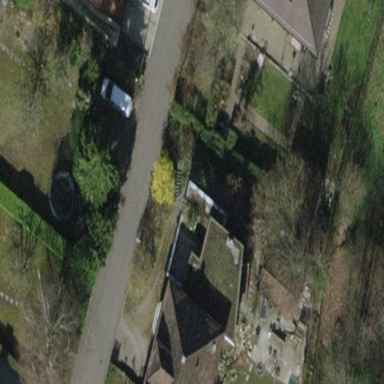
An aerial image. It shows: Semidetached house.